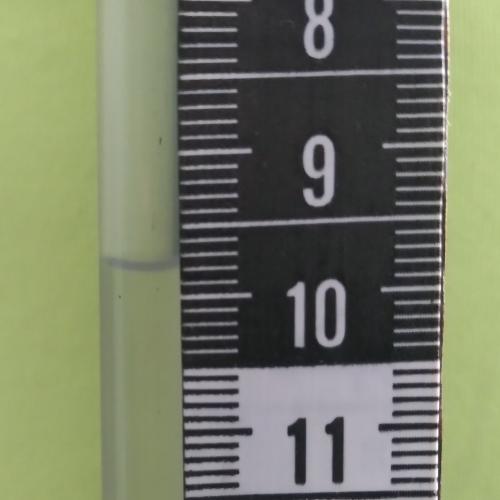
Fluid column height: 9.8 cm